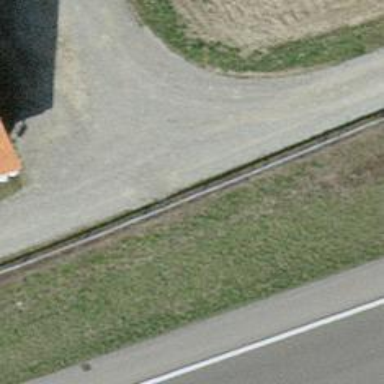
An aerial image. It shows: Track with grade 2 gravel surface.